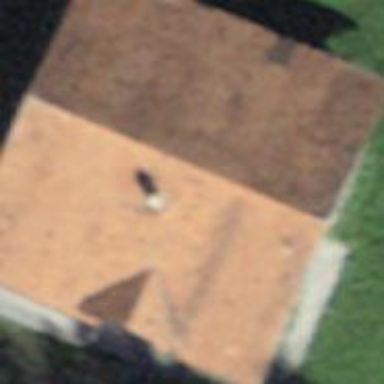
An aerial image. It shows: Farm building.